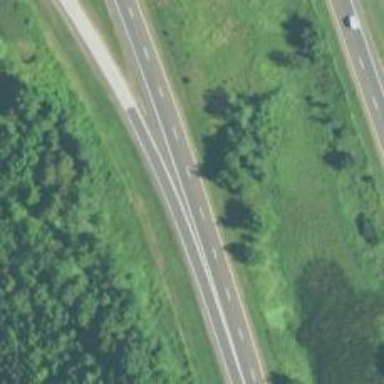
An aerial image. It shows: Rest area along the road.